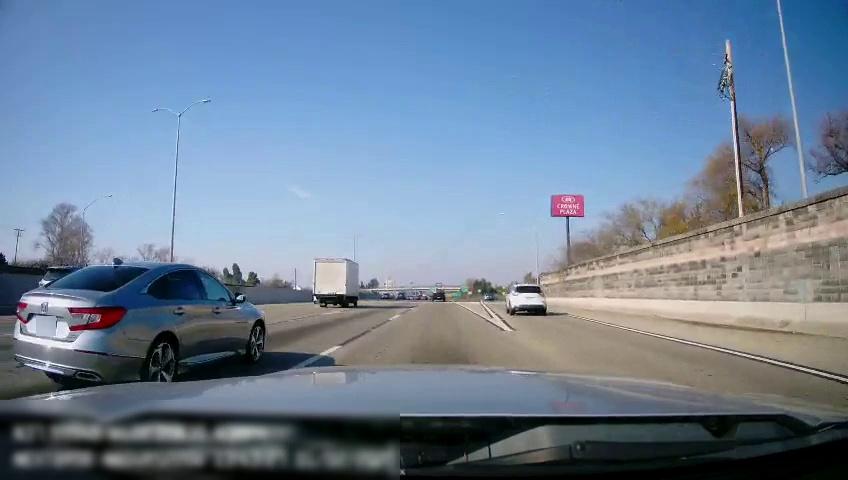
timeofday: Day
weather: Sunny
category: Drivable Space
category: Vehicles | SUV
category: Vehicles | Car
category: Vehicles | Truck
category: Vehicles | SUV
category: Vehicles | SUV
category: Vehicles | Car
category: Lanes | Current Lane
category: Lanes | Alternate Lane
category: Lanes | Alternate Lane
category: Lanes | Current Lane
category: Lanes | Current Lane
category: Lanes | Alternate Lane